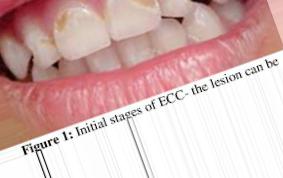
Condition: Caries